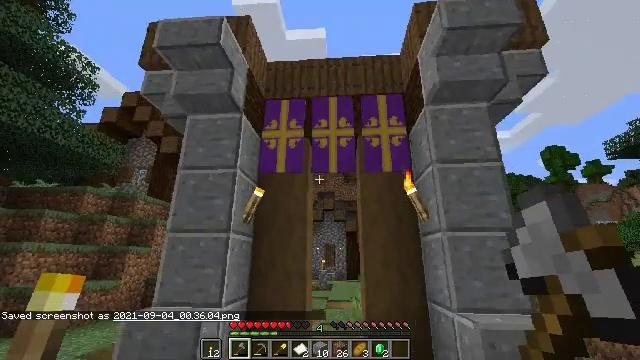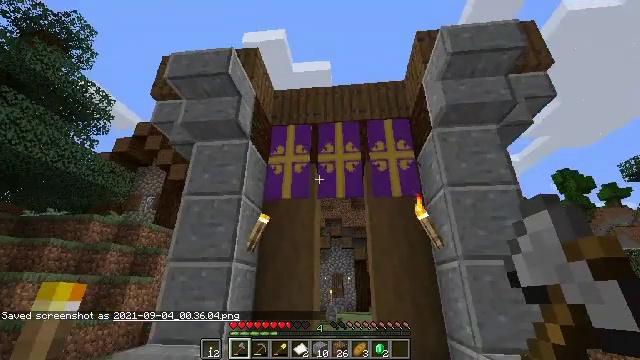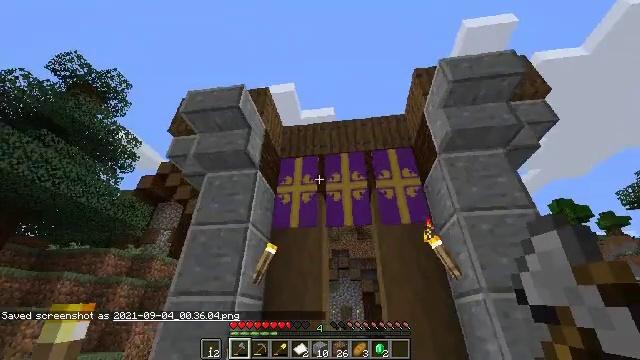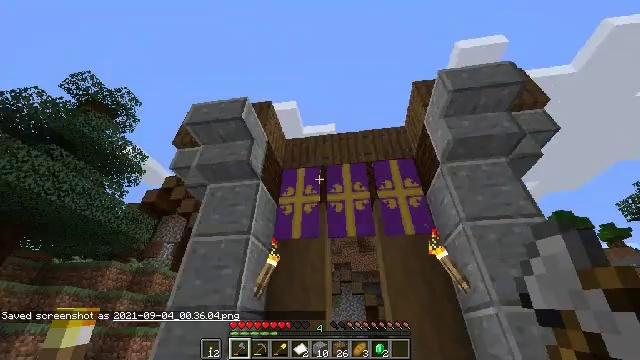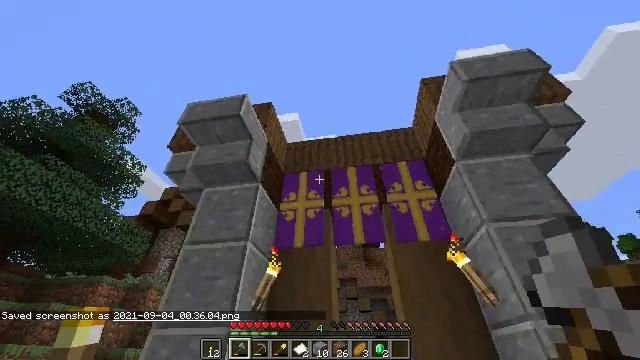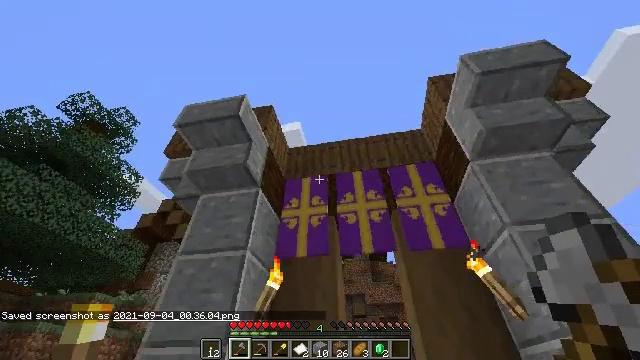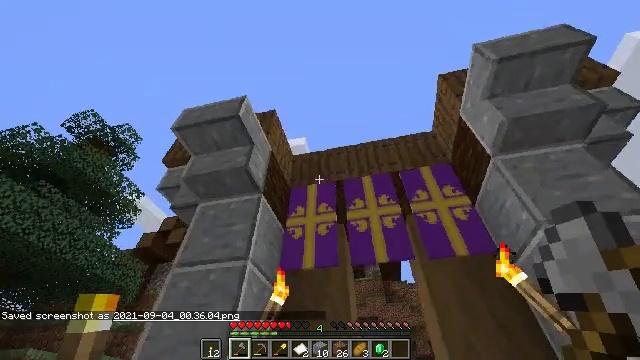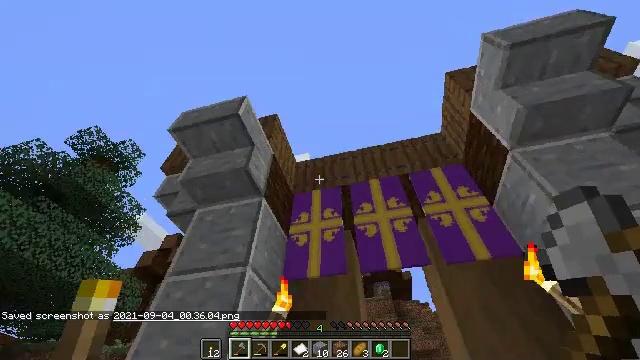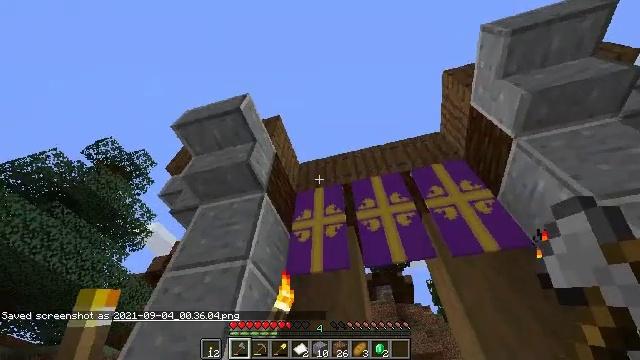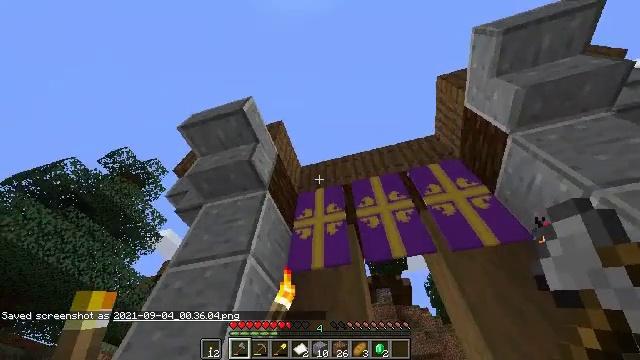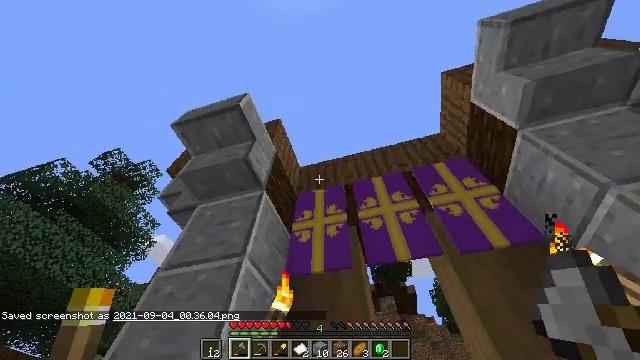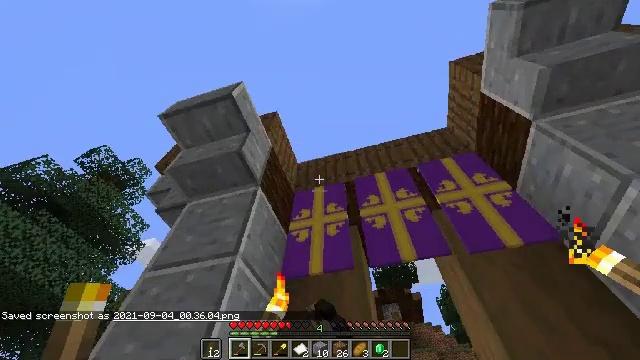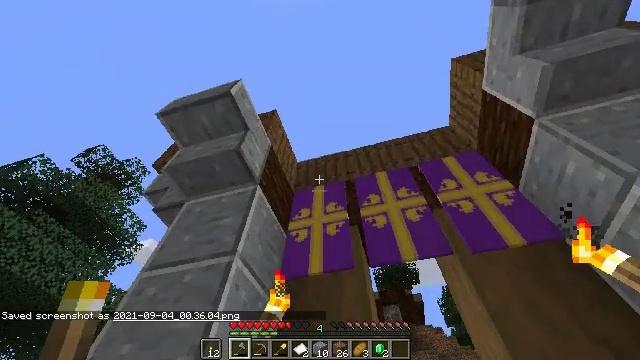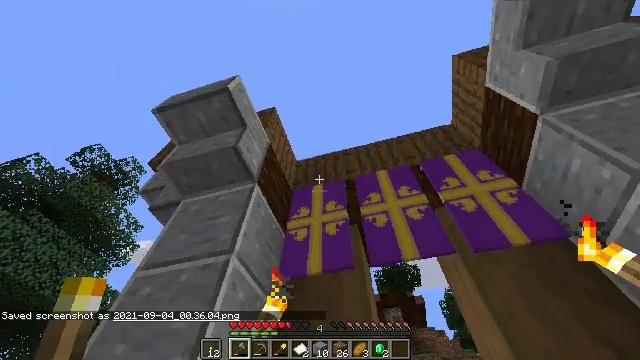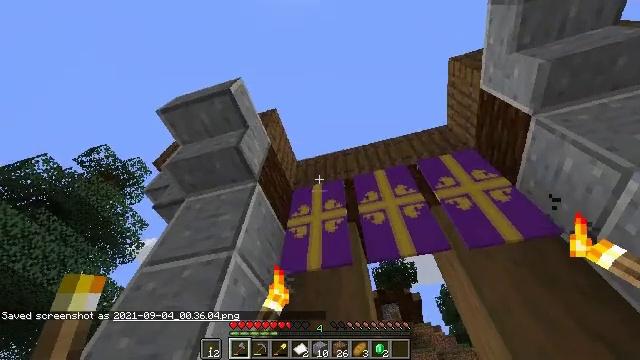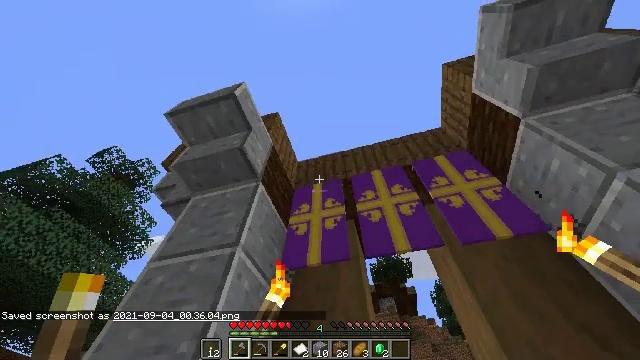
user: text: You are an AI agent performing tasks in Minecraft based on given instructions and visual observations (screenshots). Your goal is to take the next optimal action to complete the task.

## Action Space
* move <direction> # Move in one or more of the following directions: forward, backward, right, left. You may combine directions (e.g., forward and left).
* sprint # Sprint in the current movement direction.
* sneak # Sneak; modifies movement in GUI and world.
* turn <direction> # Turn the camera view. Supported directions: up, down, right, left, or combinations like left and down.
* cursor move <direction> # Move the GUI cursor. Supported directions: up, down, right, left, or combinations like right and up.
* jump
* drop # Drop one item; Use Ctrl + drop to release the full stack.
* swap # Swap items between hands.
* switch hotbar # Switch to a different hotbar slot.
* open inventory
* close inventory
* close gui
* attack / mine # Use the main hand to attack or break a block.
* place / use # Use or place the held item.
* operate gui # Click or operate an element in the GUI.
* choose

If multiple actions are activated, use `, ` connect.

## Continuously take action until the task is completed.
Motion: motion action
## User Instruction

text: Harvest the purple wall banner by hitting it.
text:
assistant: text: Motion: move forward, turn left and up
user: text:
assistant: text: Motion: move forward, turn left and up
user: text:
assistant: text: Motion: move forward, turn up
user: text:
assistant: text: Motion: move forward, turn up
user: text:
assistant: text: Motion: move forward, turn left and up
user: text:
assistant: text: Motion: move forward, turn left and up
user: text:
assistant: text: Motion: move forward, turn left and up
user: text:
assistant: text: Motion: move forward, turn left and up
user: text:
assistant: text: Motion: turn up
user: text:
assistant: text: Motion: attack / mine
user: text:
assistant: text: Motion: attack / mine
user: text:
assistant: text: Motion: attack / mine
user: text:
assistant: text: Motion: attack / mine
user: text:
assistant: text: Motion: attack / mine
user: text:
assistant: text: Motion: attack / mine
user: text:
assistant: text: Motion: attack / mine
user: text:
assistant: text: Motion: turn right and down, attack / mine
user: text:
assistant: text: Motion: attack / mine
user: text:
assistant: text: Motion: attack / mine
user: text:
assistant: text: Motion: move forward, attack / mine
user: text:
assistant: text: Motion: move forward, attack / mine
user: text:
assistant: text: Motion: move forward, attack / mine
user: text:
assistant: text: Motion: attack / mine
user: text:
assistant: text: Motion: attack / mine
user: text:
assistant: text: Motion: attack / mine
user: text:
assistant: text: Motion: attack / mine
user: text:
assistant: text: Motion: attack / mine
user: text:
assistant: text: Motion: attack / mine
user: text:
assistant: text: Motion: attack / mine
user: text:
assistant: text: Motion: attack / mine